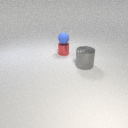
small red metal cylinder below small blue rubber sphere